Question: I have the following vim packages installed on Linux Mint Debian Edition:
'''
vim
vim-common
vim-tiny
vim-runtime
vim-doc
'''
I had the above packages installed before, and after installing Vundle (it was functional via instructions on <URL> decided, to avoid plugin conflicts, to completely remove and reinstall all of the above vim packages/.vim folder, in order to fully utilize Vundle as a means to manage my plugins. In my file explorer, I can see that the folder created from git cloning '~/.vim' and all inherited folders/files belong to root. This causes the following problems with Vundle:
First of all when I executed ':BundleSearch' query:

To further diagnose my problem, I tried adding a bundle manually into my vimrc:
'''
Bundle 'scrooloose/nerdtree'
'''
Using the exact same vimrc setup in the Vundle GitHub, it worked on the previous installation.
Now when I attempt to ':BundleInstall' I get the following permission-based errors:
'''
[140112 13:48:10]
[140112 13:48:10] Bundle scrooloose/nerdtree
[140112 13:48:10] $ git clone --recursive 'https://github.com/scrooloose/nerdtree.git' '/home/ahqiao/.vim/bundle/nerdtree'
[140112 13:48:10] > fatal: could not create work tree dir '/home/ahqiao/.vim/bundle/nerdtree'.: Permission denied
[140112 13:48:11]
[140112 13:48:11] Helptags:
[140112 13:48:11] :helptags /home/ahqiao/.vim/bundle/vundle/doc/
[140112 13:48:11] > Error running :helptags /home/ahqiao/.vim/bundle/vundle/doc/
[140112 13:48:11] Helptags: 1 bundles processed
'''
Furthermore, my vimrc also contains the standard two lines for plugins:
'''
filetype plugin on
set nocp
'''
In the past, I have also had problems with ':helptags' not being able to access '~/.vim/doc' because of permission so I have had to manually copy the help files into a non-root folder and point to that with ':helptags'.
How can I overcome these root problems? Vundle is really essential for me to manage the amount of plugins I require to code and keep track of.
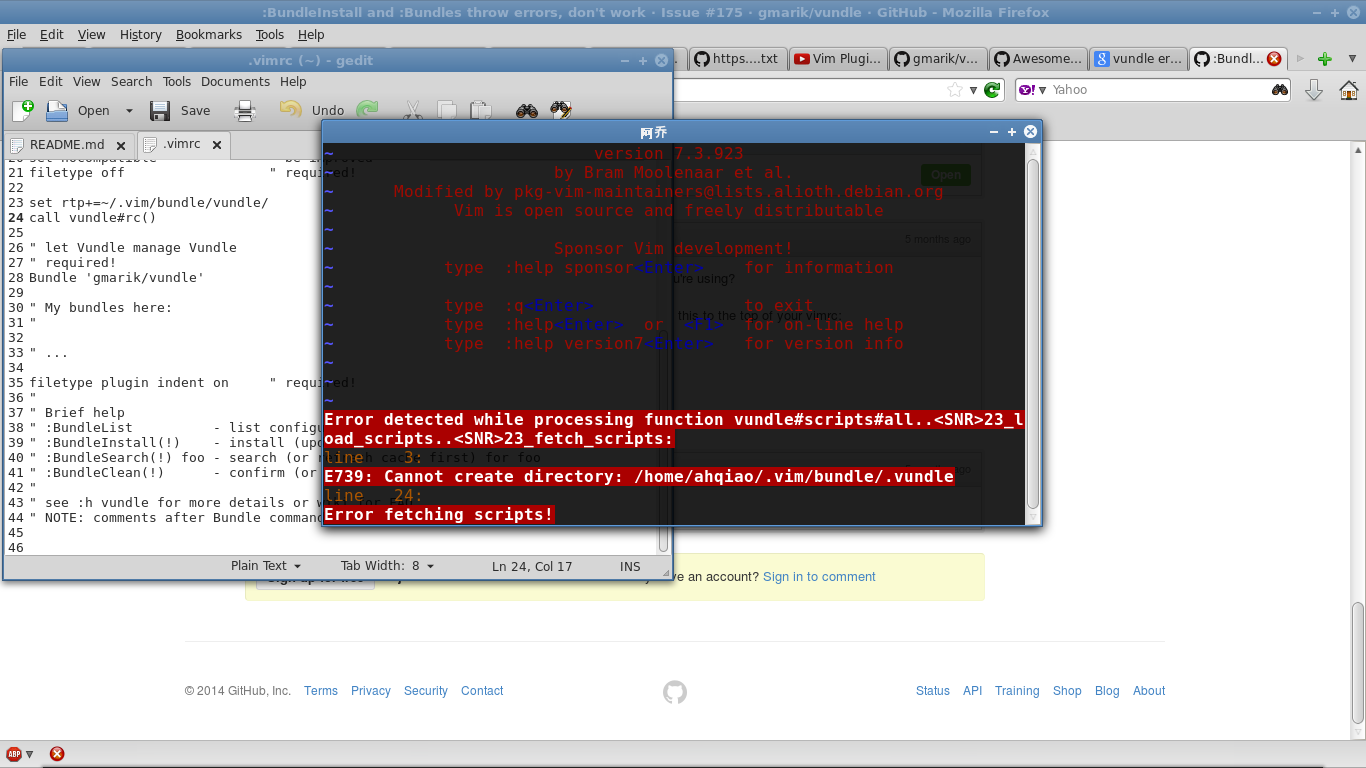
Answer: It's unclear to me how the owner of '~/.vim' got set to 'root' but Vundle will definitely have trouble updating packages if that is the case.
If I understand correctly, in that you now have Vim installed how you want it, I suggest redoing the customization process.
---
Move '~/.vim' (for reference) and create the 'bundle' directory where Vundle will be installed:
'''
$ sudo mv ~/.vim ~/OLDvim
$ mkdir -p ~/.vim/bundle
'''
This should now be an empty 'dir' owned by your user.
Reinstall Vundle
'''
$ git clone https://github.com/VundleVim/Vundle.vim.git ~/.vim/bundle/Vundle.vim
'''
Make sure you have the <URL> in your '~/.vimrc',
- - ':BundleInstall'
Once you got it working and you're happy with everything, you can 'rm -rf ~/OLDvim'.